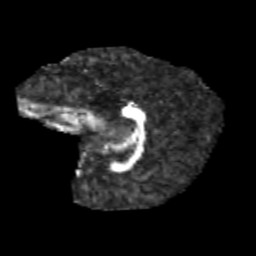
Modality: FA
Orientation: sagittal
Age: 9
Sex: female
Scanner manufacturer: siemens
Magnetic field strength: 3 T
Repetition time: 3.8 s
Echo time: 0.07 s